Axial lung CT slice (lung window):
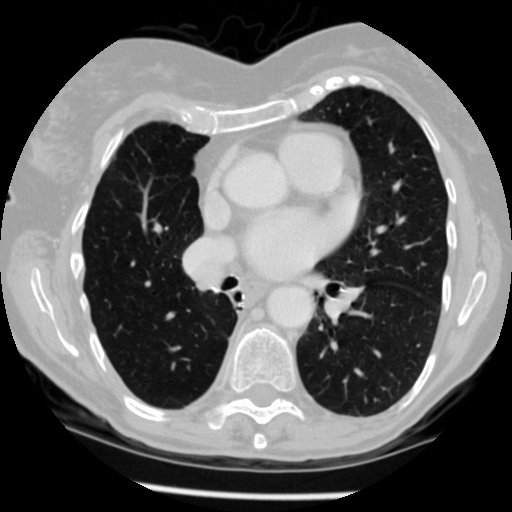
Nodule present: no